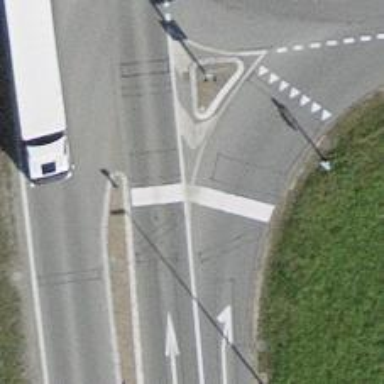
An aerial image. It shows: Road with traffic signals.